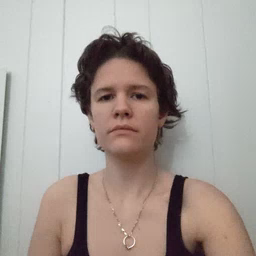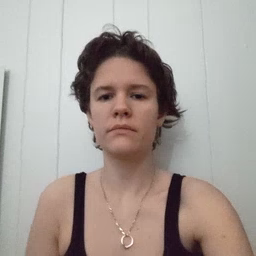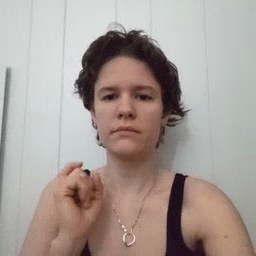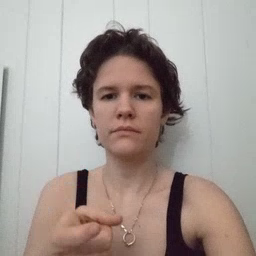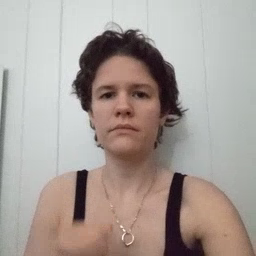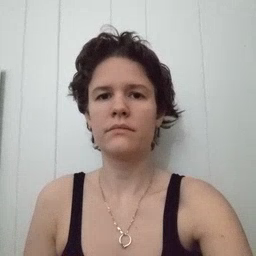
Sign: gift